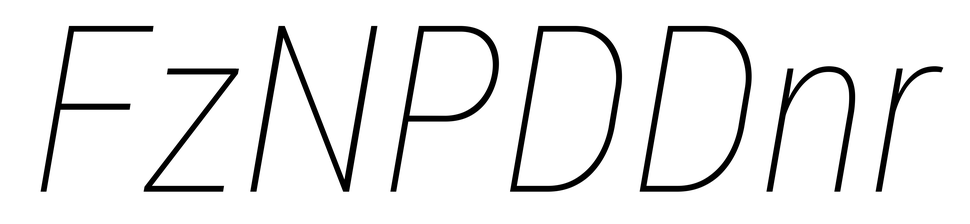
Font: Roboto-Italic_Condensed_Thin_Italic